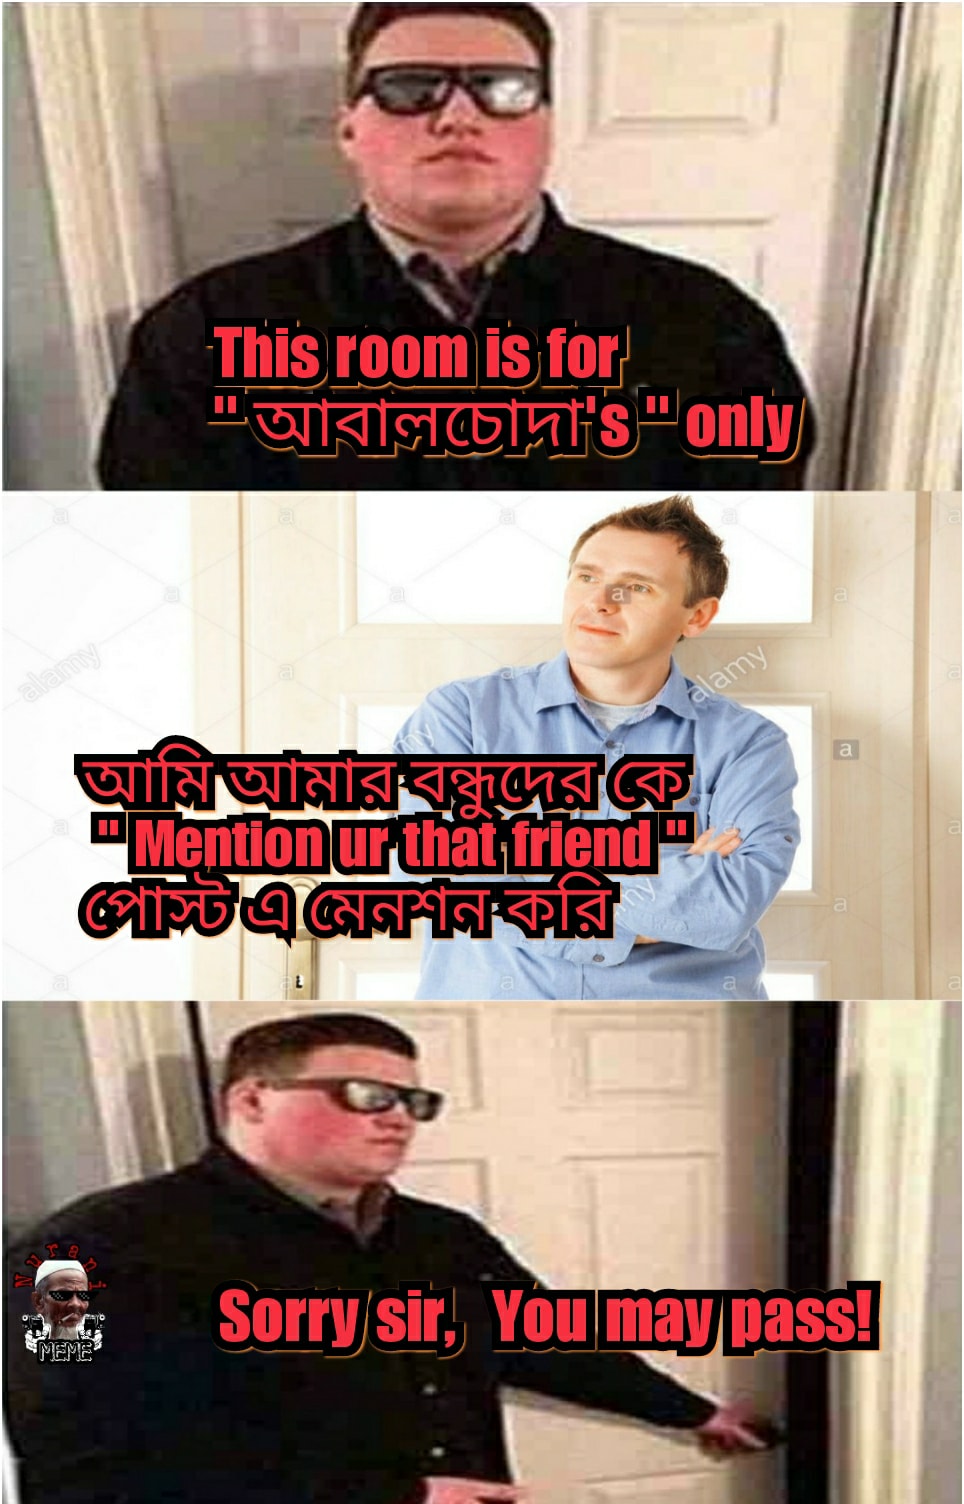
Caption: This room is for  "আবালচোদা's"  only   আমি আমার বন্ধুদের কে "Mention ur that friend"  পোস্ট এ মেনশন করি     Sorry Sir, You may pass !
Label: hate